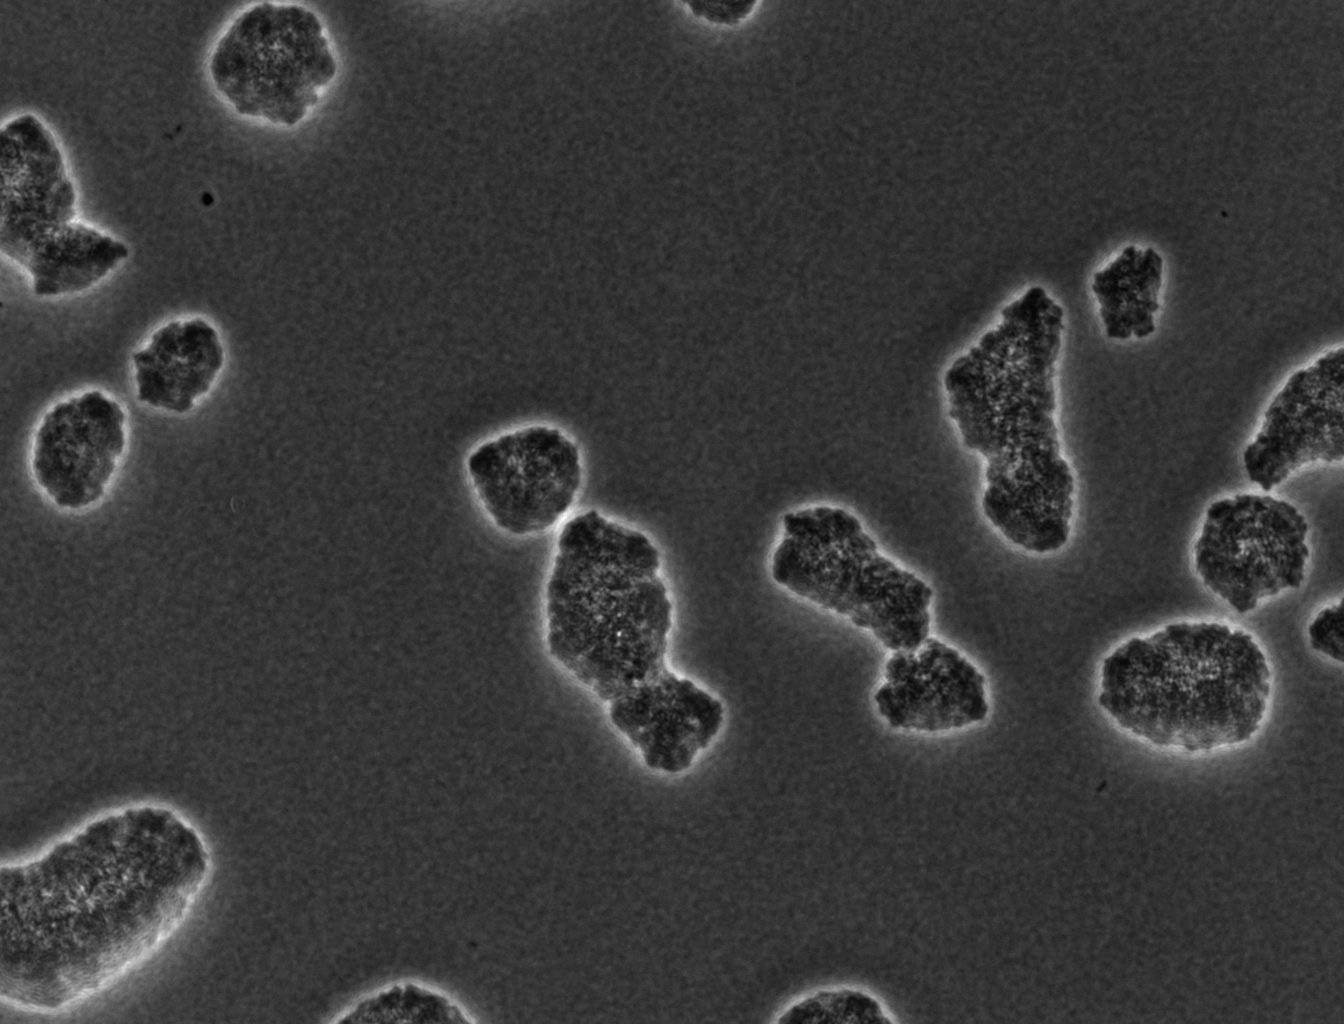
Phase contrast microscopy, 20x objective, 5 h incubation